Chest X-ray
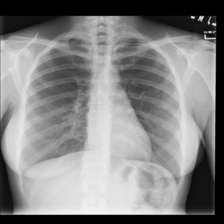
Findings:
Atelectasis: negative
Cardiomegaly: negative
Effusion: negative
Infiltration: negative
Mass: negative
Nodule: negative
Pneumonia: negative
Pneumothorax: negative
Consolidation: negative
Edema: negative
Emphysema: negative
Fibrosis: negative
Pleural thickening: negative
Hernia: negative